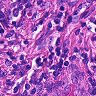
Metastatic tissue present: no